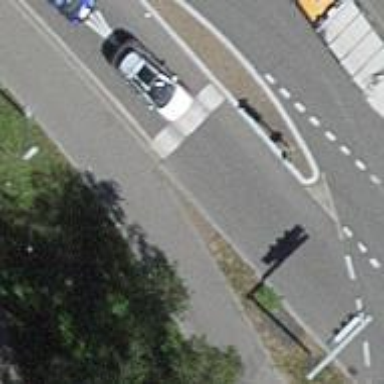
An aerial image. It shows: Road with traffic signals.